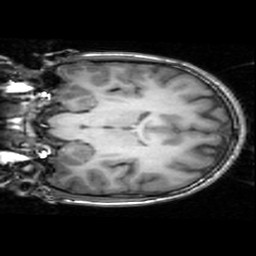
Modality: T1w
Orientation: coronal
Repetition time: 0.008948 s
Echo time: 0.001784 s